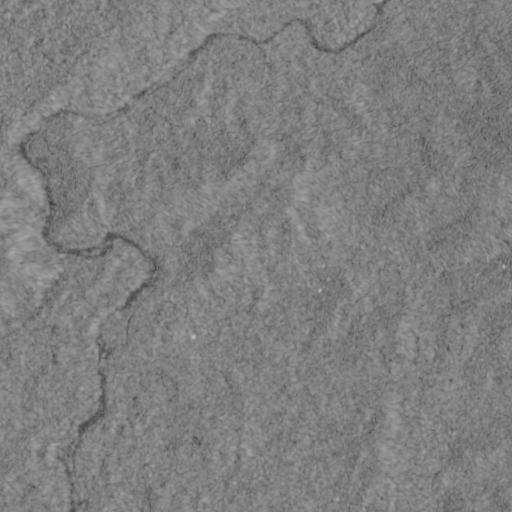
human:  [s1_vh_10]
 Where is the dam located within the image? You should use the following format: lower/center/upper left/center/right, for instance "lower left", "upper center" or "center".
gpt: The dam is located in the upper right of the image.
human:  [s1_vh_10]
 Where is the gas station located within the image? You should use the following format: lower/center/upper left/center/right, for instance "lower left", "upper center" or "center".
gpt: The gas station is located in the lower center of the image.
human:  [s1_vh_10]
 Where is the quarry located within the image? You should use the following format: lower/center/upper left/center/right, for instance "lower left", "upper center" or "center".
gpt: The quarry is located in the center right of the image.
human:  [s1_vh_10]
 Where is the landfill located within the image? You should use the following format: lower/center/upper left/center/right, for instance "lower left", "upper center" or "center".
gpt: There is no landfill in the image.

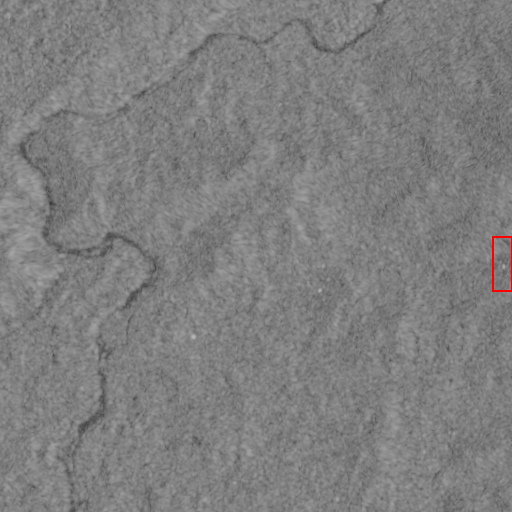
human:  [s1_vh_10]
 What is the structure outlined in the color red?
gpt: The structure outlined in red is a quarry.
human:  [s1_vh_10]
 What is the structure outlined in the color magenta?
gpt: There is no magenta outline.